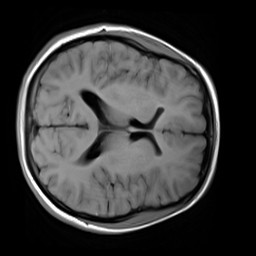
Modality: T1w
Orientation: axial
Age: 22
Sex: female
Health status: healthy
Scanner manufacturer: siemens
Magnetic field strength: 3 T
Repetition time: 4.1 s
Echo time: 0.0085 s